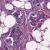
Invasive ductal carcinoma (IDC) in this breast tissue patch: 1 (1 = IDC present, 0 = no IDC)